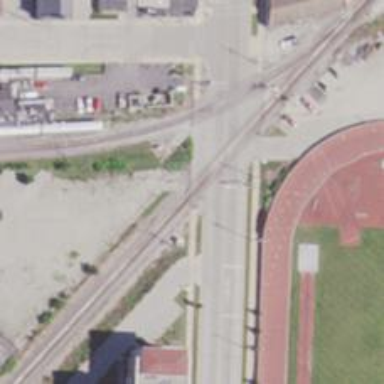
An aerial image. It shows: Railway crossing.